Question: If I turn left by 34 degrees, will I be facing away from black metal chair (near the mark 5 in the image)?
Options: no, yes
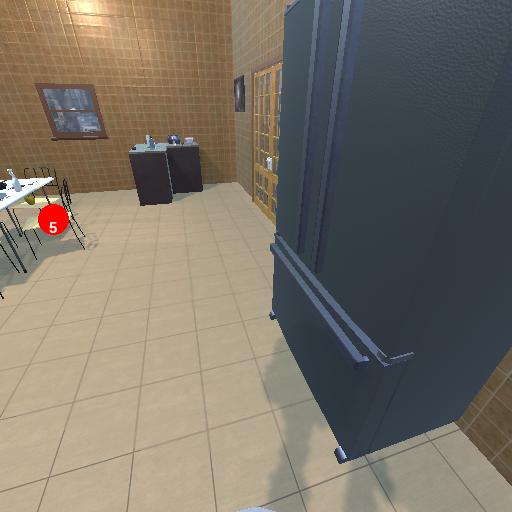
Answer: no